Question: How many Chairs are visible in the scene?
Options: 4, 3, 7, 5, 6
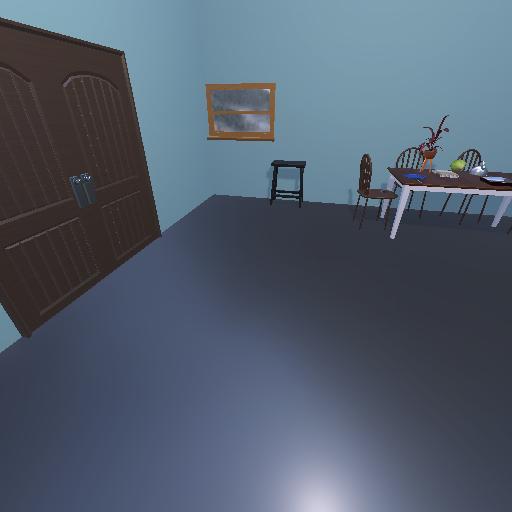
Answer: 4